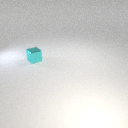
small cyan metal cube